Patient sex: F
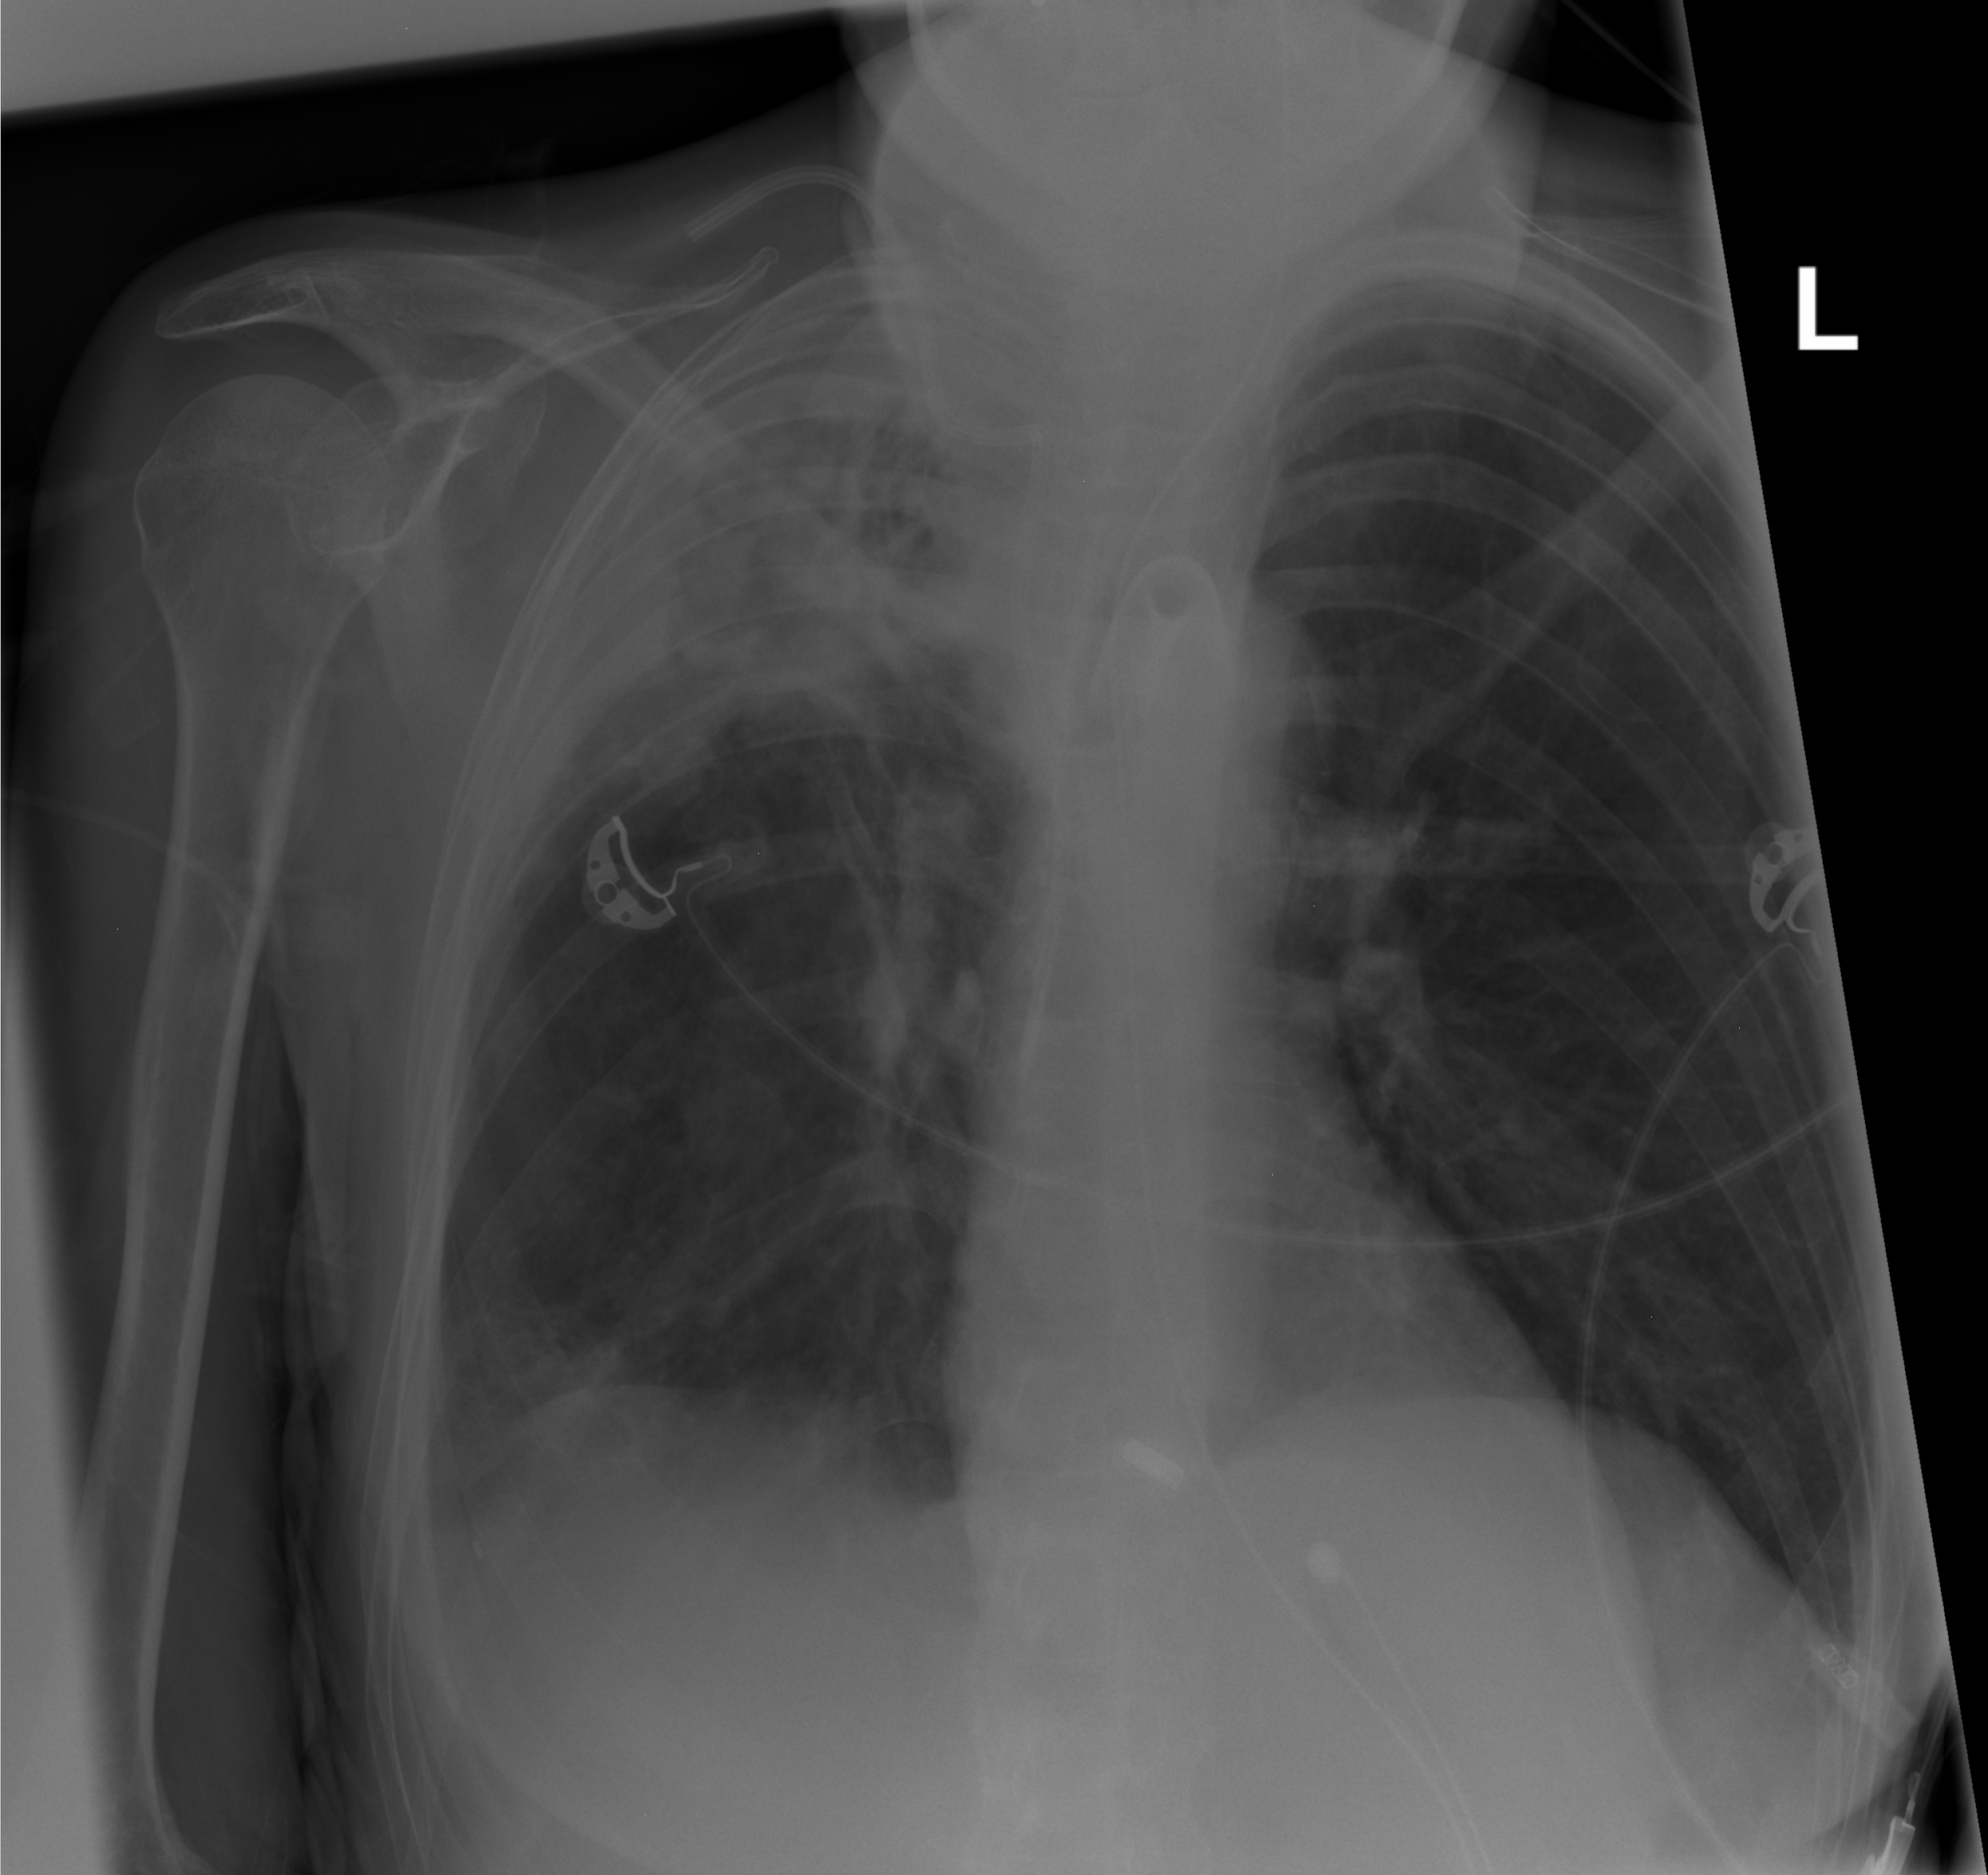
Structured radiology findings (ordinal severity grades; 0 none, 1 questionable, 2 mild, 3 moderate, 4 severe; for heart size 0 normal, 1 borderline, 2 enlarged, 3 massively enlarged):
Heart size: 0
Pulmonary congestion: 0
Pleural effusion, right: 0
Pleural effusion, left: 0
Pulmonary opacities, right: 3
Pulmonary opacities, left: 0
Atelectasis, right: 2
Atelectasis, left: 0